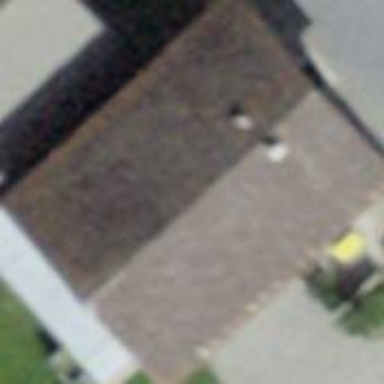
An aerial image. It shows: Simple and straightforward house.